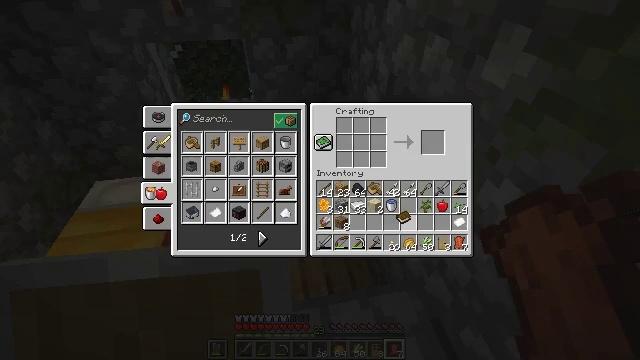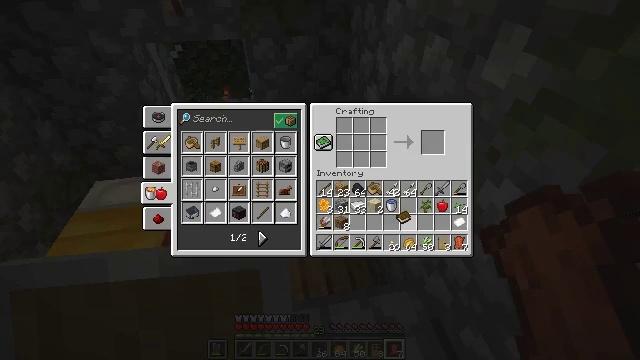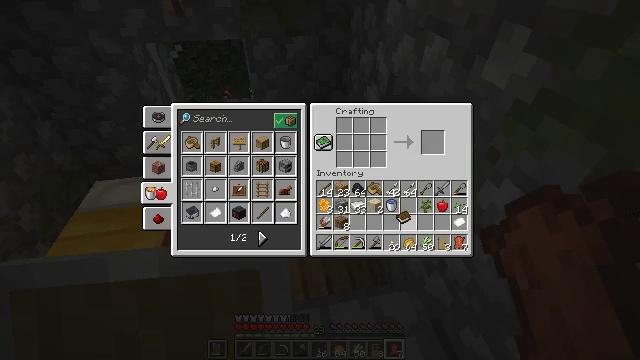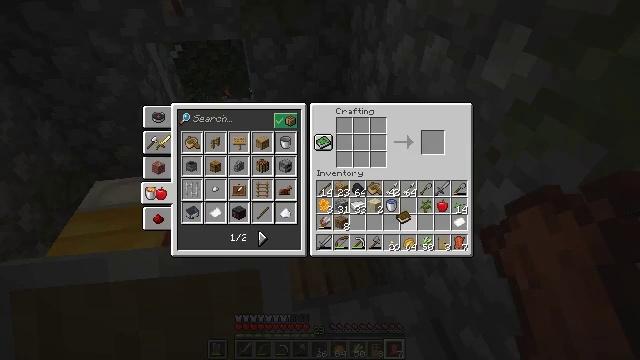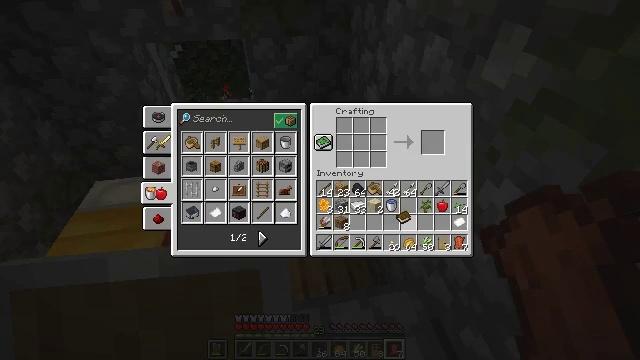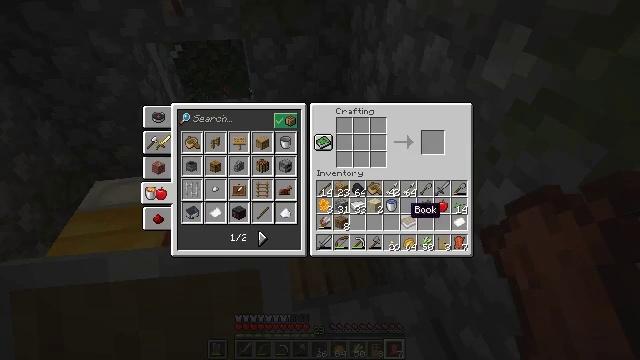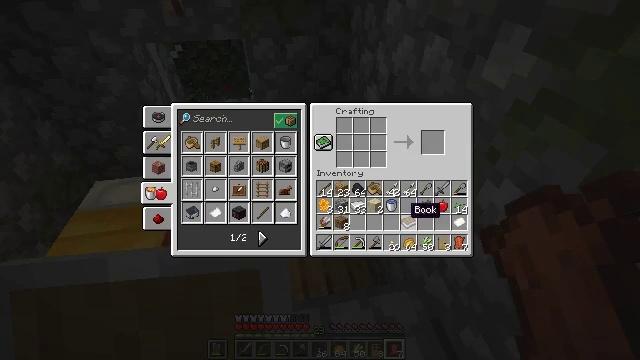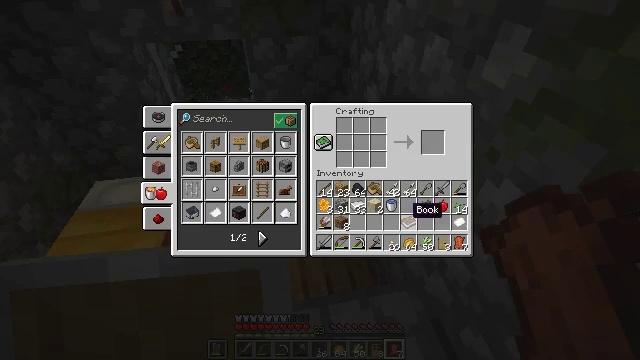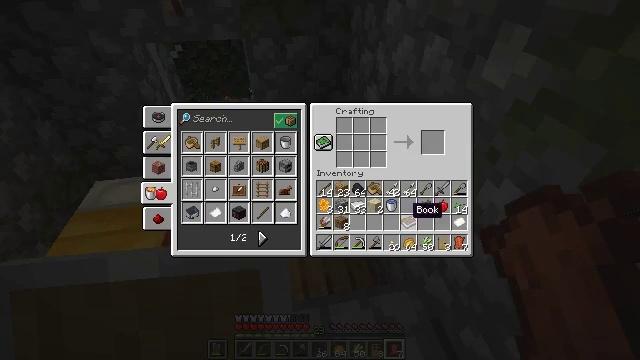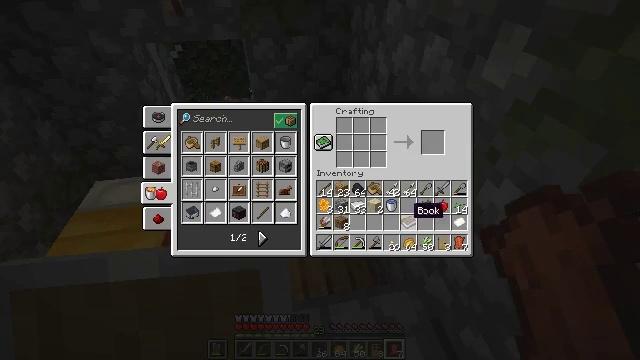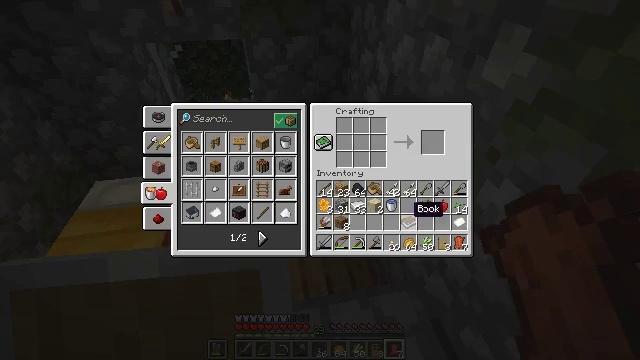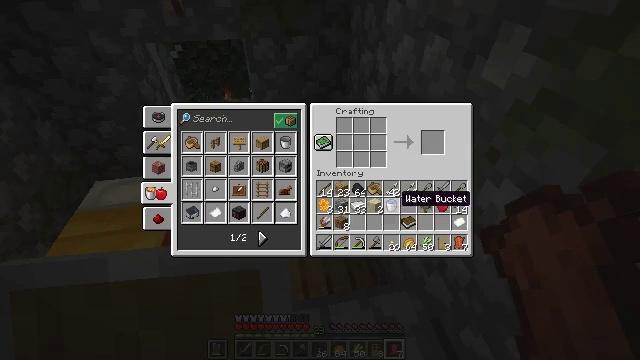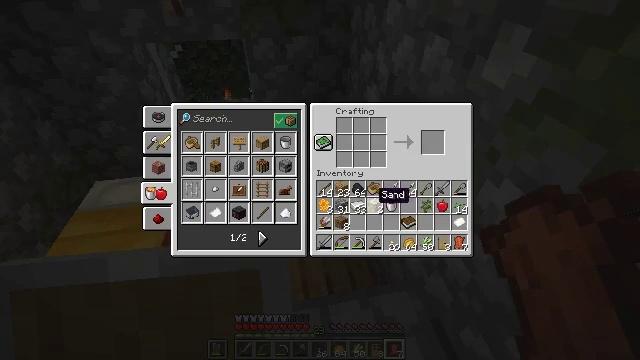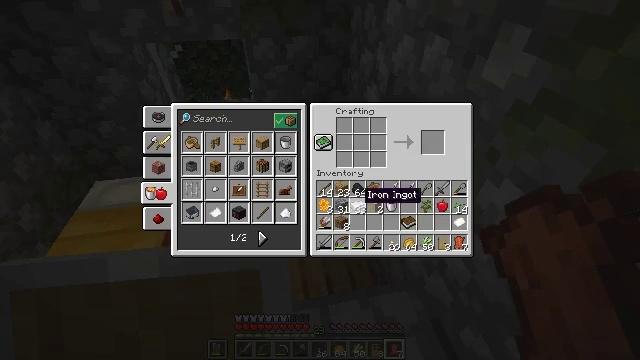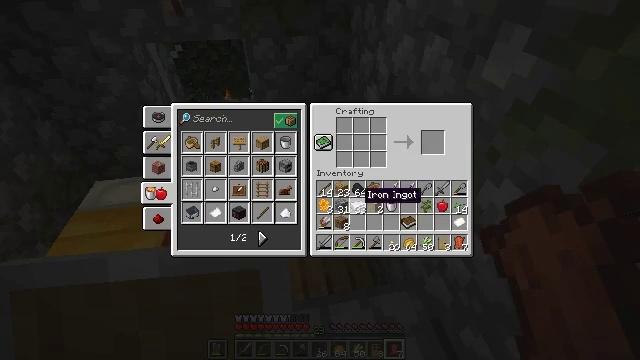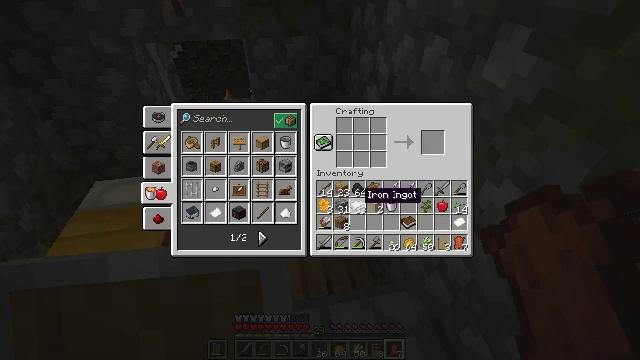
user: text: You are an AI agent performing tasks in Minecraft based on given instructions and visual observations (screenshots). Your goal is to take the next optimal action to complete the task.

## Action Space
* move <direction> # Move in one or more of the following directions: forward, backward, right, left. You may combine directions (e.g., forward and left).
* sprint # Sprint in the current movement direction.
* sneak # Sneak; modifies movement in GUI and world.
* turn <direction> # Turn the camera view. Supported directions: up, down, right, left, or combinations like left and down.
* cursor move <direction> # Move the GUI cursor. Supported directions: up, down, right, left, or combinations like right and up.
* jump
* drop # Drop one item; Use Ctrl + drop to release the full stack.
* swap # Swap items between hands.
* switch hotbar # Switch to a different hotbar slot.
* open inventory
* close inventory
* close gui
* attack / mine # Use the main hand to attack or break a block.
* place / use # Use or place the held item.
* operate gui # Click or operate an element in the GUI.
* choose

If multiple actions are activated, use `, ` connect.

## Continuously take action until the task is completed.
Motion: motion action
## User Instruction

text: Create paper in the crafting menu.
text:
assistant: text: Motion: no_op
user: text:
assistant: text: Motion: no_op
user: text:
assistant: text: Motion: attack / mine
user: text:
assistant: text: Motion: attack / mine
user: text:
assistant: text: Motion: no_op
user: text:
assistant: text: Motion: no_op
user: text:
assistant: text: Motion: no_op
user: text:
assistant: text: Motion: no_op
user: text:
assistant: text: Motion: no_op
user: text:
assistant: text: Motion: no_op
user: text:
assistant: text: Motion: turn left and up
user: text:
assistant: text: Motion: turn left
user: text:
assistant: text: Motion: turn left
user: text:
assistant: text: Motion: no_op
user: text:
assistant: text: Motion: no_op
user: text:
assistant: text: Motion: no_op
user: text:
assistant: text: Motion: no_op
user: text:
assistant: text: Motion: turn left
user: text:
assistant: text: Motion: turn left
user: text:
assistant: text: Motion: turn left and up
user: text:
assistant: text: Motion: turn left and up
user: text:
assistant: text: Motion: move forward, turn left
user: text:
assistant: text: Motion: move forward, turn left and up
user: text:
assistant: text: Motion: move forward, turn left and up
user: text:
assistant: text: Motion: move forward, turn up
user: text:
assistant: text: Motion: move forward
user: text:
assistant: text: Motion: move forward, turn up
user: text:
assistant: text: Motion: move forward
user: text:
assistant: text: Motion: move forward, turn right
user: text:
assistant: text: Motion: move forward, turn right and down